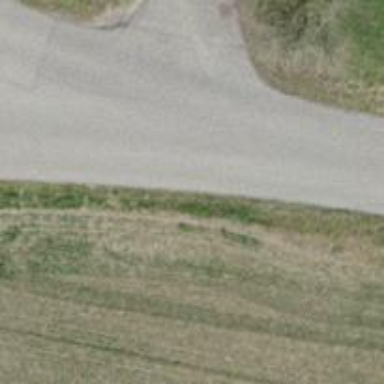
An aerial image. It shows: Asphalt road classified as tertiary.